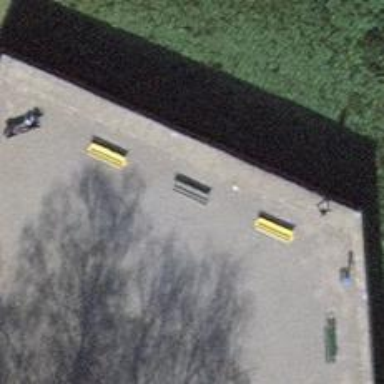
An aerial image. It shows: Row of benches.